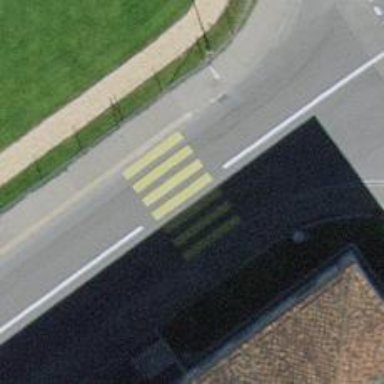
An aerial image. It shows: Uncontrolled zebra crossing on the road.